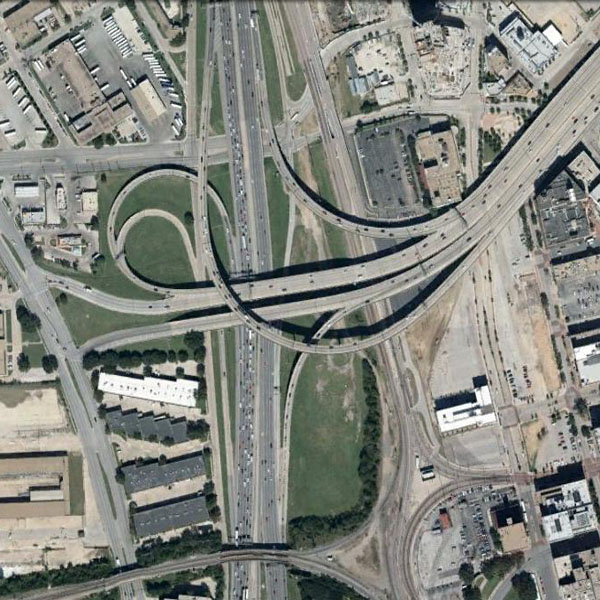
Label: Viaduct